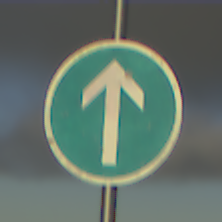
Verkehrszeichen: VorgeschriebeneFahrtrichtungGeradeaus
Umgebung: Outdoor, Nature
Tageszeit: SunriseSunset
Wetter: PartlyCloudy
Licht: Natural
Jahreszeit: NotSpecified
Kontrast: HighContrast